Question: I have got two files 'uninstall.vbs' and 'uninstall.bat'. The uninstall.vbs script calls uninstall.bat which does the uninstallation. Both these files are present inside the same directory 'C:\Program Files\MyApp\v1.1'
I want to execute the vbscript in the following way
'''
C:\WINDOWS\system32>wscript "C:\Program Files\MyApp\v1.1\uninstall.vbs"
'''
When I try to execute it gives me the following error

Here is my uninstall.vbs script
'''
CreateObject("Wscript.Shell").Run "uninstall.bat", 0, True
'''
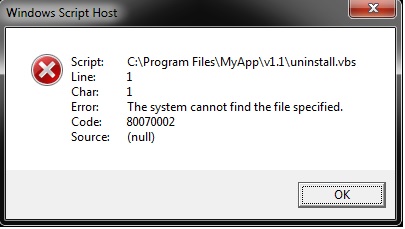
Answer: You need to change the current directory of the shell object.
'''
Set Shell = CreateObject("WScript.Shell")
Shell.CurrentDirectory = Replace(WScript.ScriptFullName, WScript.ScriptName, "")
Shell.Run "uninstall.bat", 0, True
'''
Also see this <URL>.